Question: Help me understand what causes this:

And by this, I mean the fact that 100% of my assets are cached but there is still a ~200ms delay between receiving the content from the script and the DOMContentLoaded event firing. This is Chrome on Linux and the page being served up is about 100 lines of divs and things, nothing major.
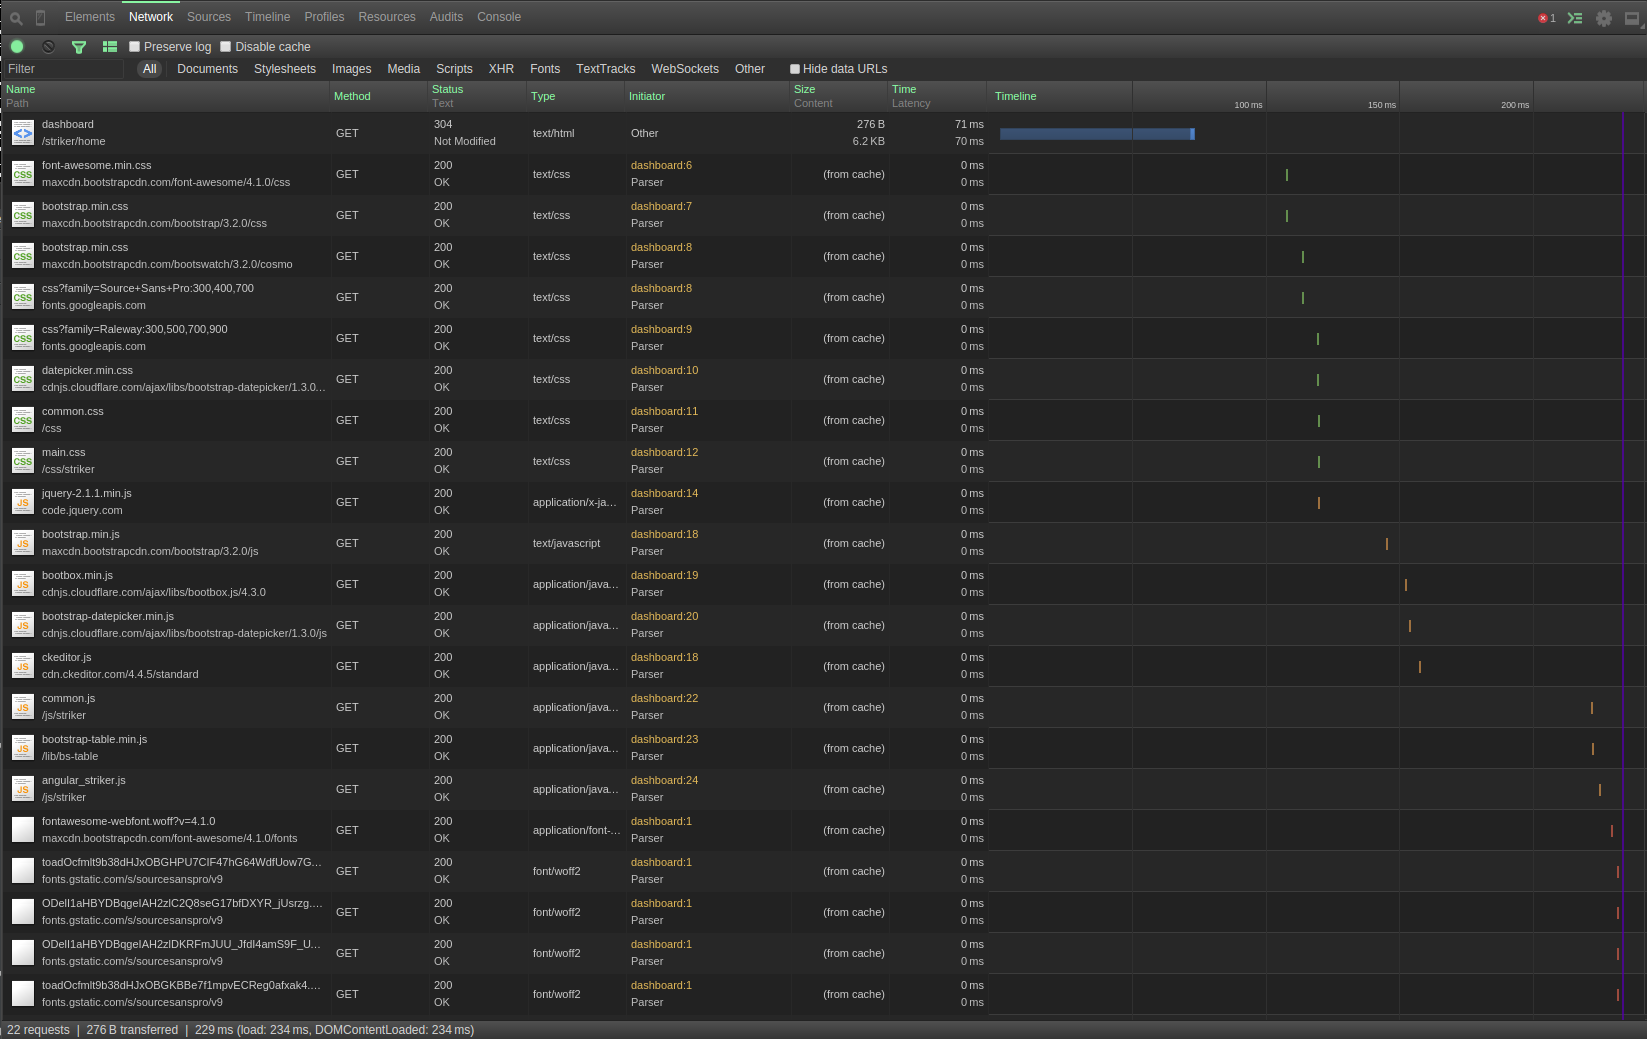
Answer: This 200ms "delay" that you're observing is not caused by the network, but by processing the content.
The delay between fetching the HTML and CSS, and between the CSS files is the time needed to parse the HTML. When JavaScript comes into the mix, the HTML parser halts until the script is loaded and until is evaluated and executed.
You can get a detailed breakdown of what affects the load timing by opening the Timeline tab, clicking on the button/circle in the upper-left corner ("Record") and reloading the page. Below is an example which shows the correlation between script execution time and resource fetching time. These screenshots were recorded in a browser profile without any extensions, if you have installed any extensions, then the times will probably increase.
Network tab:

Timeline tab:

Read more about performance and profiling:
- <URL>